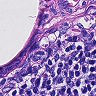
Metastatic tissue present: no